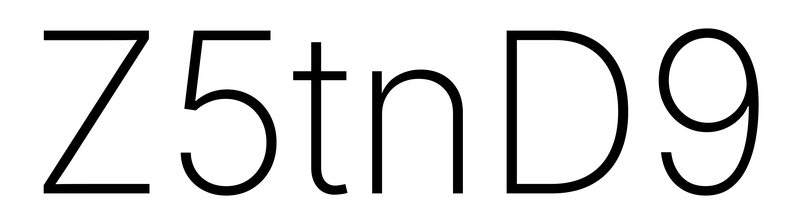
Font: Inter_ExtraLight